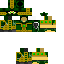
A male human skin with green skin, wearing blonde helmet dressed in a gold armor chest and brown pants, featuring a closed mouth.